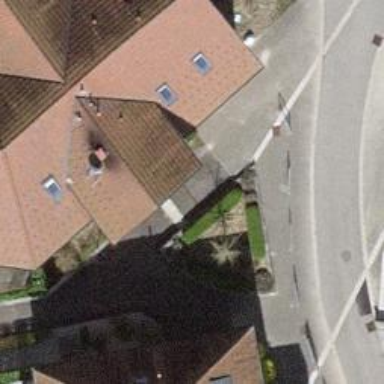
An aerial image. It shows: Asphalt footway.